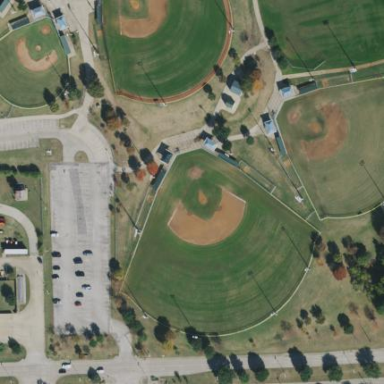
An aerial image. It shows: Baseball pitch for leisure land.